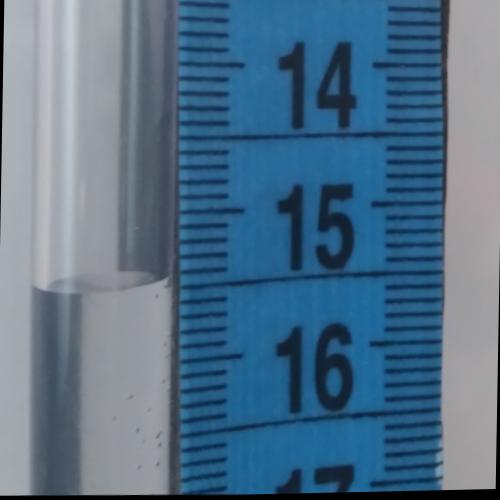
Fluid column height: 15.5 cm